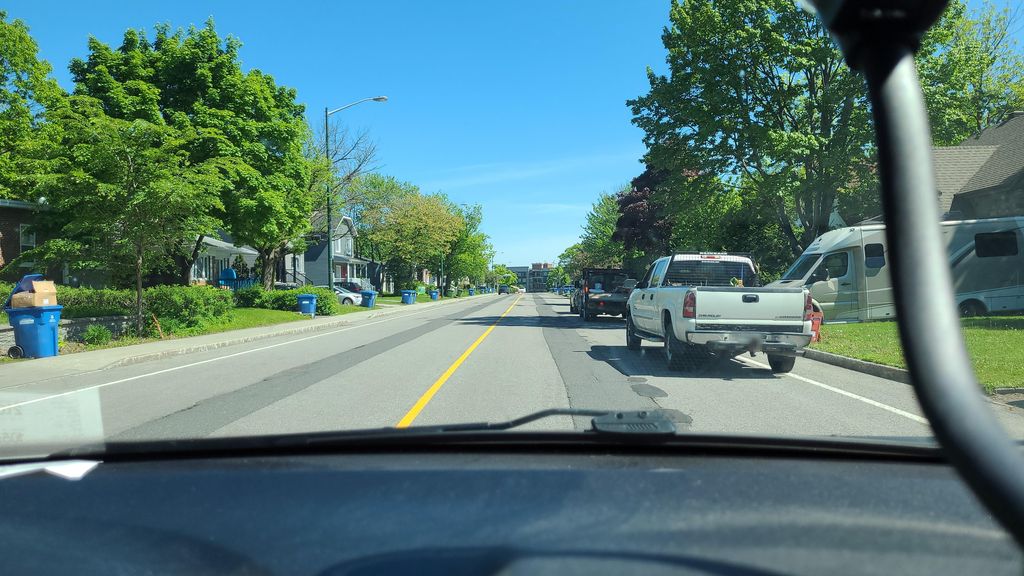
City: quebec_city